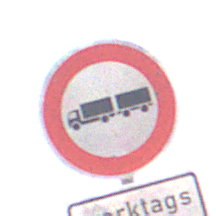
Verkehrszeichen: VerbotLastkraftwagenMitAnhaenger
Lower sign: ZeitangabenMitBeschraenkungAufWochentage7
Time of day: Midday
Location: Outdoor (Nature)
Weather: Clear
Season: NotSpecified
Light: Natural